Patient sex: F
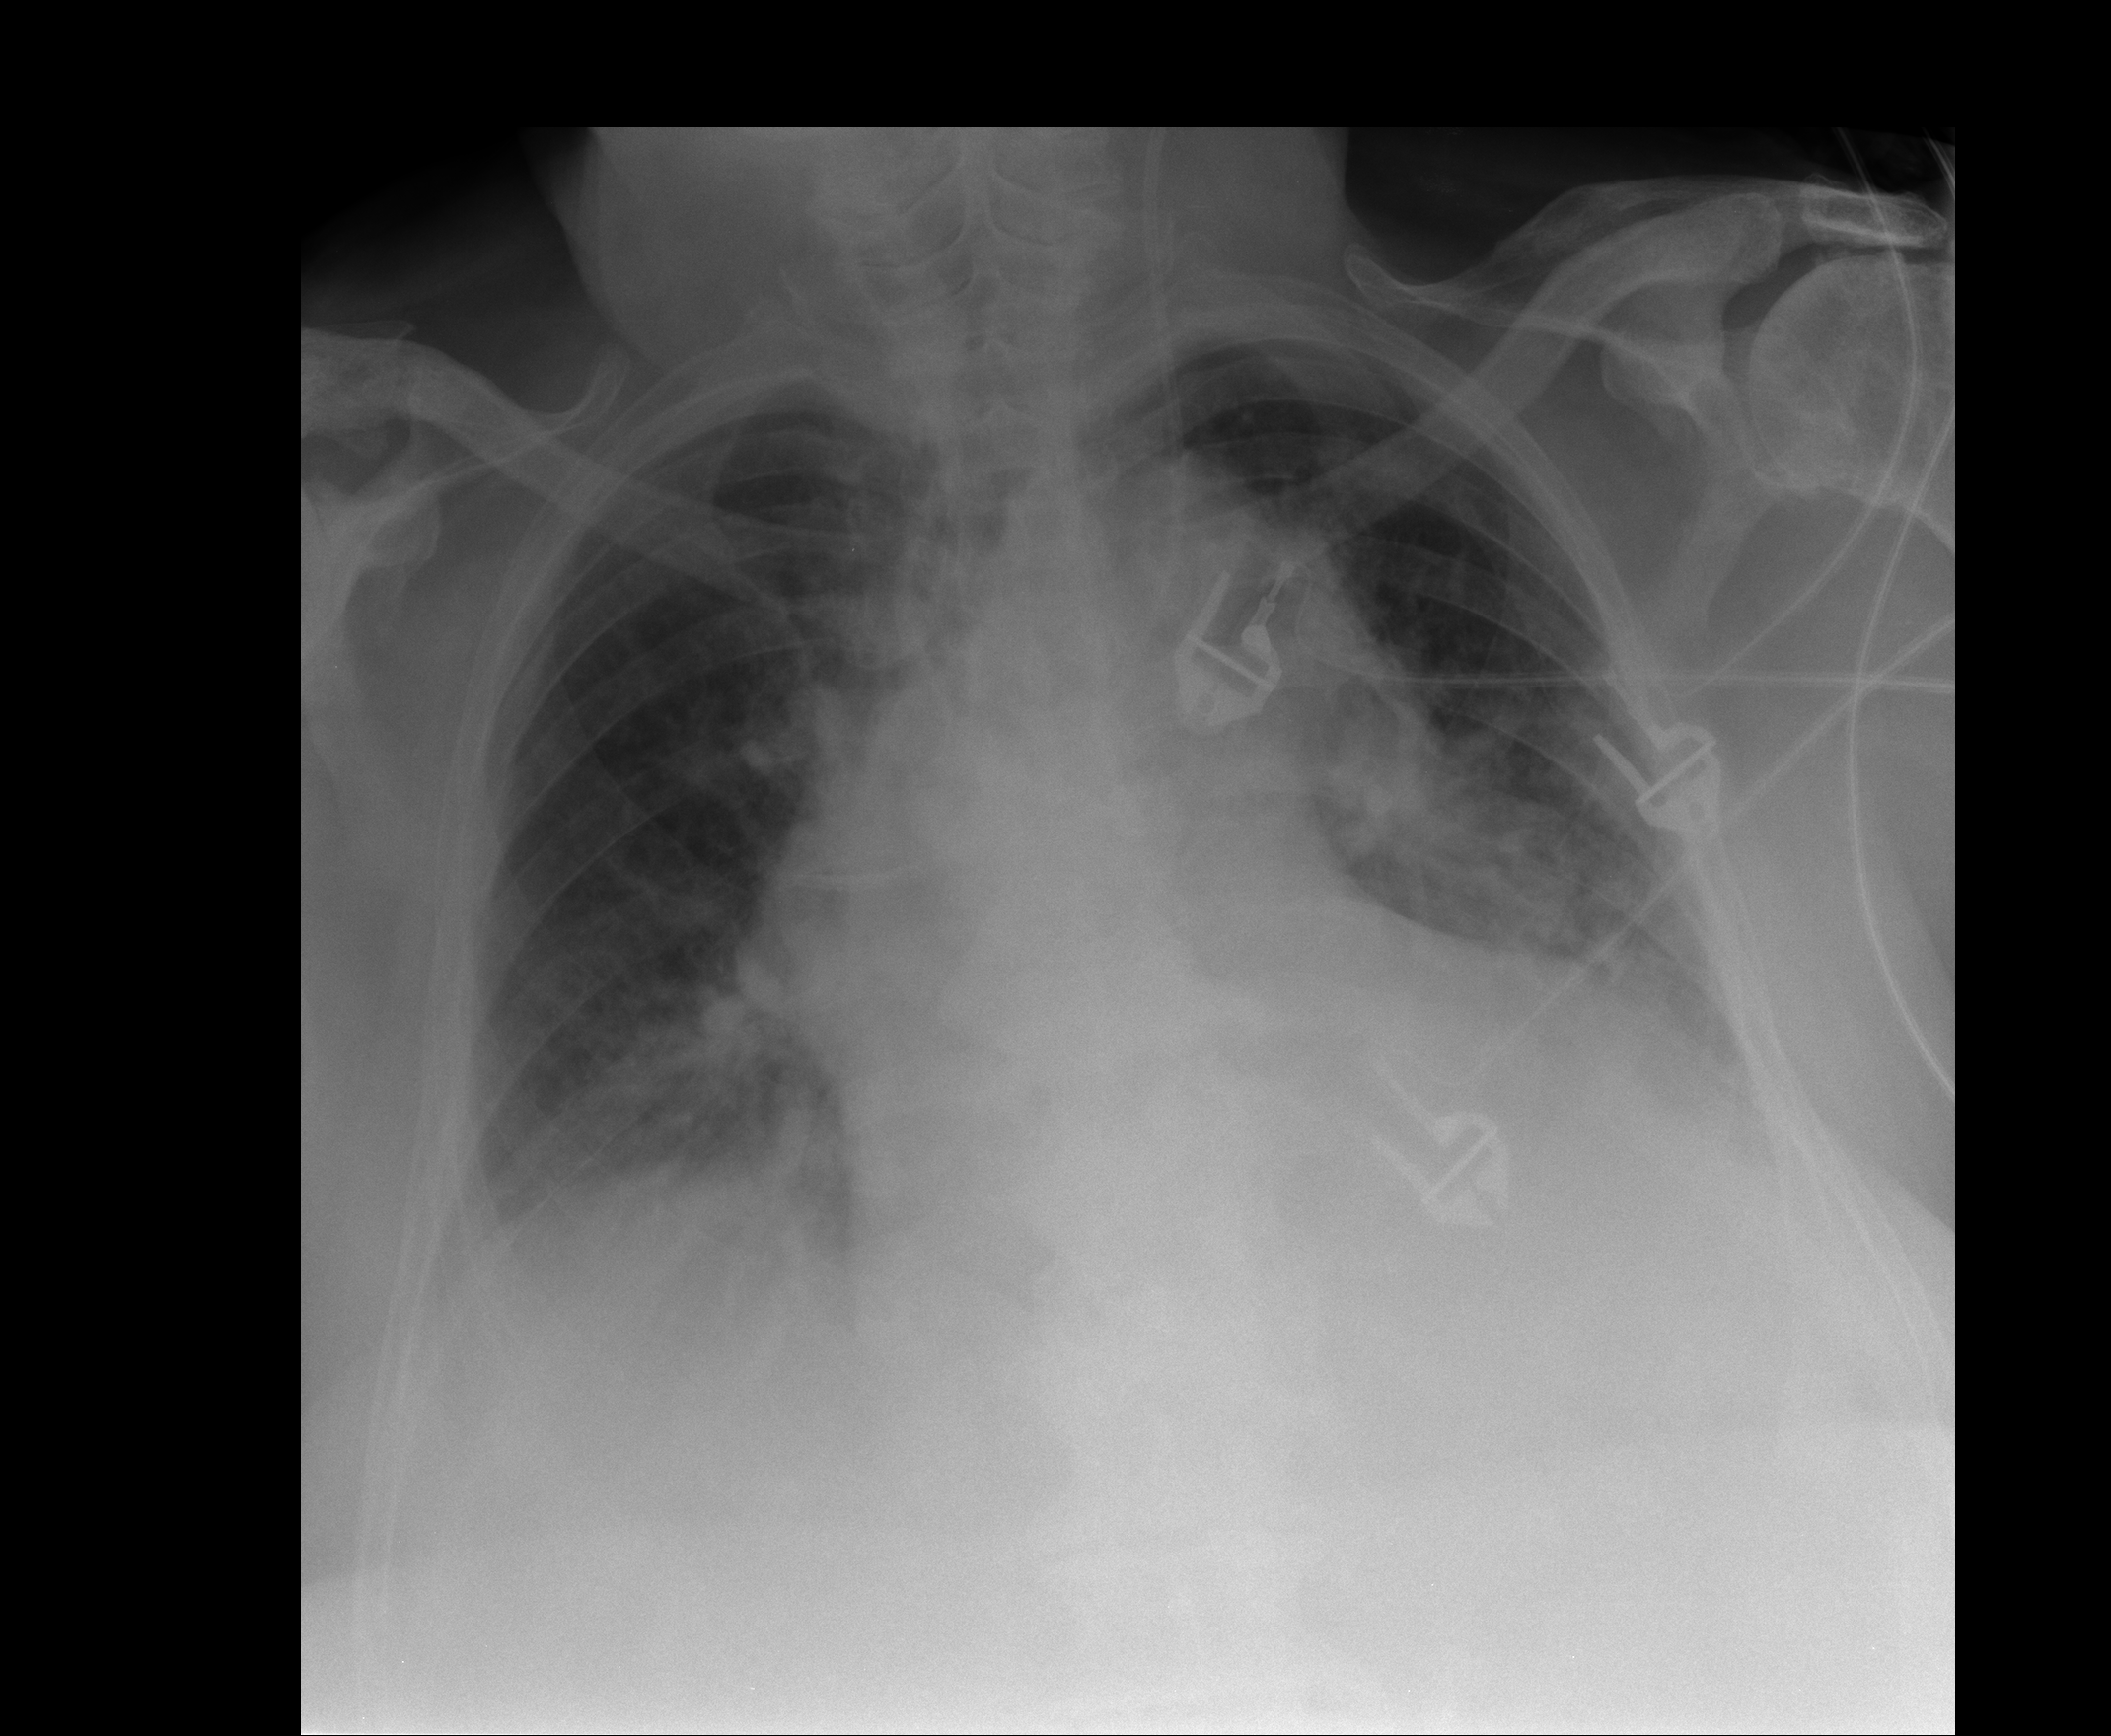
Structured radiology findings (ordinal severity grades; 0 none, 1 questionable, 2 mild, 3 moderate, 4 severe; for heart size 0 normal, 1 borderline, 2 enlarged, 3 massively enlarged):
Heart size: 2
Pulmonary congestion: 3
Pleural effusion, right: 2
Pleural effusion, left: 2
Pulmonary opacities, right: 2
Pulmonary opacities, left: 2
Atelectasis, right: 2
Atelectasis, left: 2